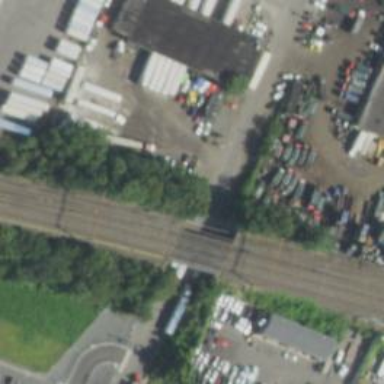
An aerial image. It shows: Bridge over electrified railway with contact line.